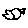
Label: bird